RGB frame:
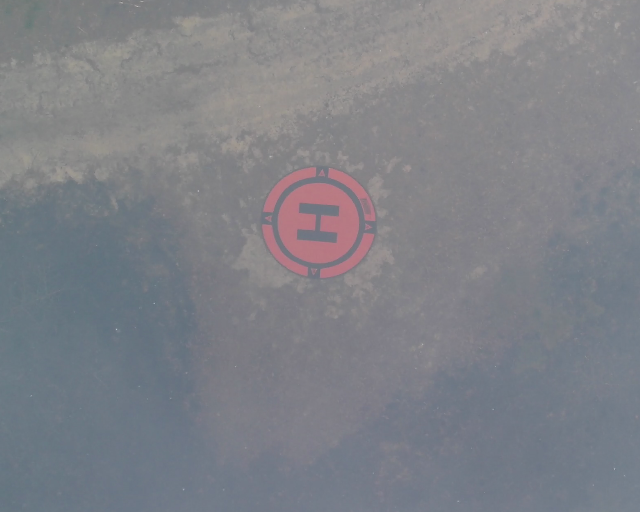
Thermal frame:
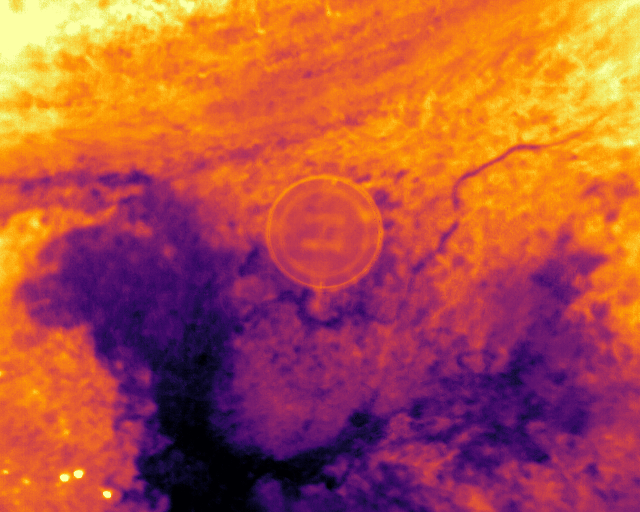
Captured: 2026-02-26 03:12:02
Pixels at or above 80 °C: 1 (fraction of frame: 3.0517578125e-06)